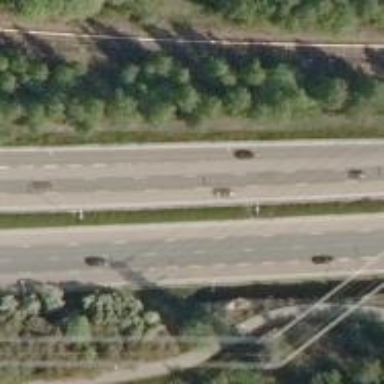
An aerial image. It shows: Asphalt trunk highway.